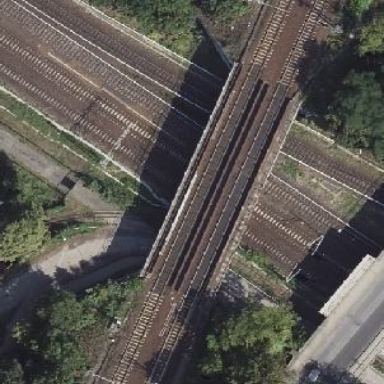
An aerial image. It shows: Bridge with beam structure.